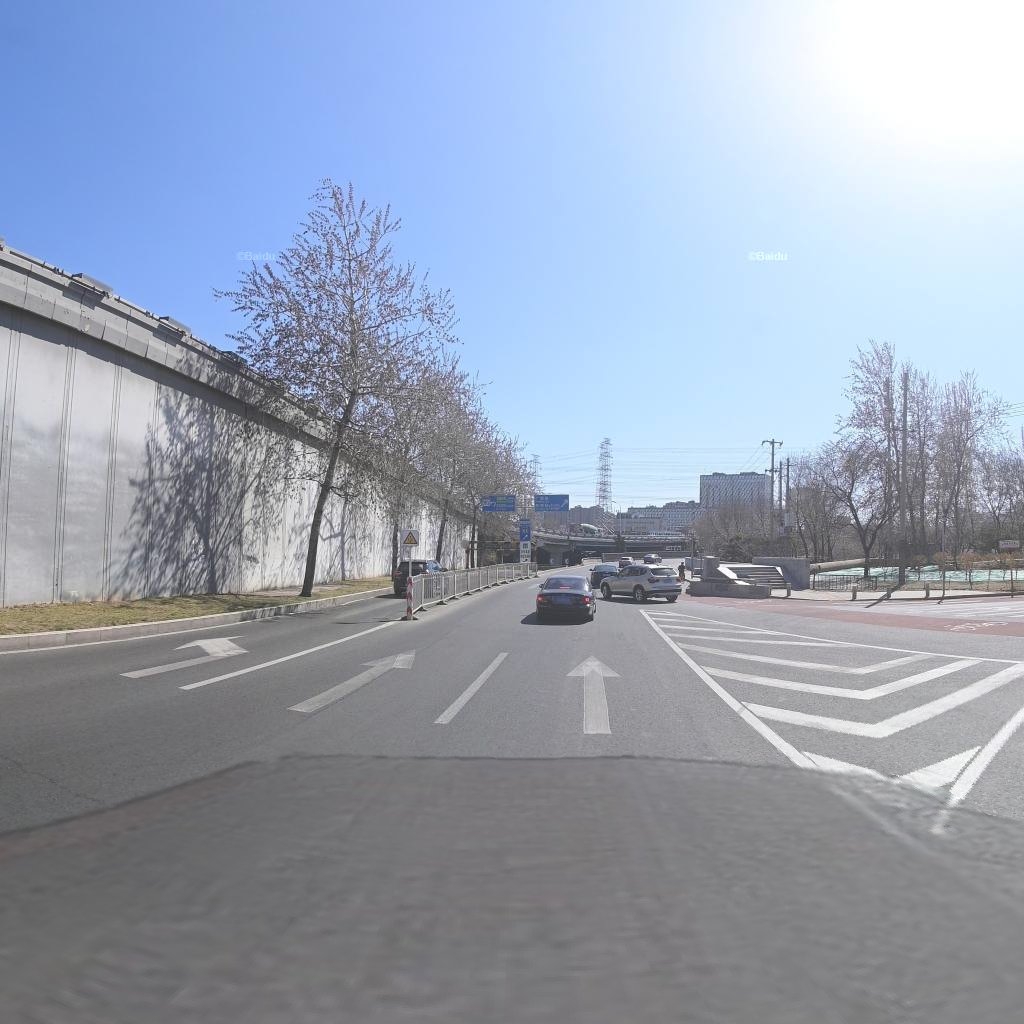
Region: Chaoyang
Road damage annotations: transverse crack